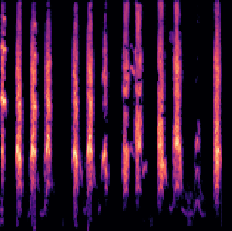
Sound class: Dog